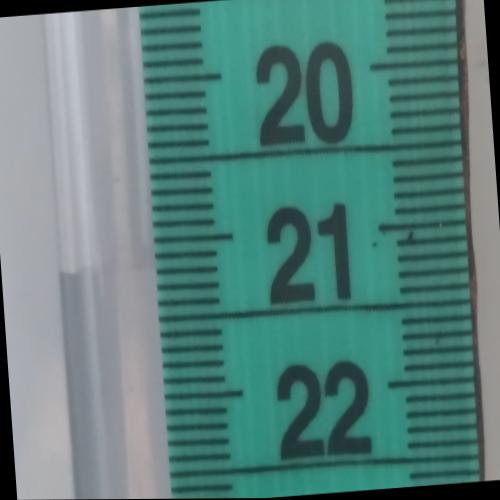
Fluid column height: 21.2 cm